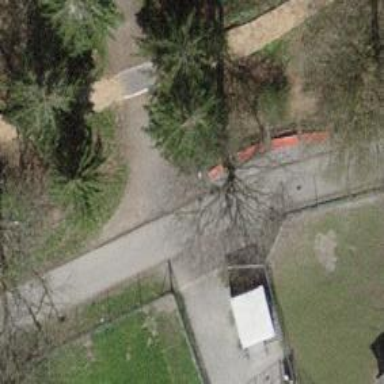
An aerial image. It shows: Red bench.